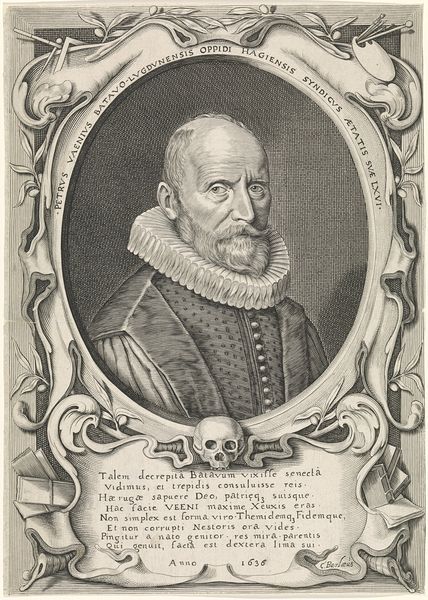
Titel: Portret van Pieter van Veen (I), tekenaar en schilder
Standort: Amsterdam
Institution: Rijksmuseum
Schlagwörter: mann, weiß, grau, nase, ohr, schwarz, zeichnung, blick, ornament, bart, jacke, gesicht, kleidung, kragen, rahmen, schädel, tod, halskrause, porträt, adel, oval, ranken, schrift, papier, kahl, monochrom, krieg, schnauz, streng, druck, stich, text, totenkopf, latein, stick, dreißig, 1636